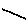
Label: line